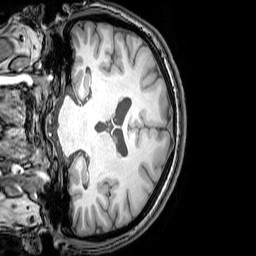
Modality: T1w
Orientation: coronal
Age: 23
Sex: female
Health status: healthy
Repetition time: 0.081 s
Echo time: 0.037 s